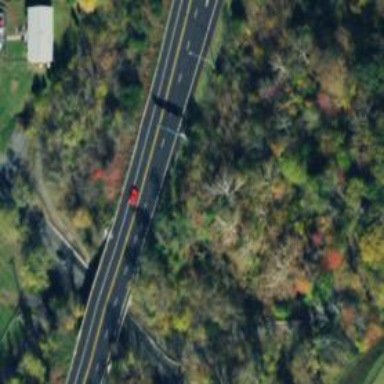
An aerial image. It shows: Expressway with asphalt surface categorized as trunk highway.